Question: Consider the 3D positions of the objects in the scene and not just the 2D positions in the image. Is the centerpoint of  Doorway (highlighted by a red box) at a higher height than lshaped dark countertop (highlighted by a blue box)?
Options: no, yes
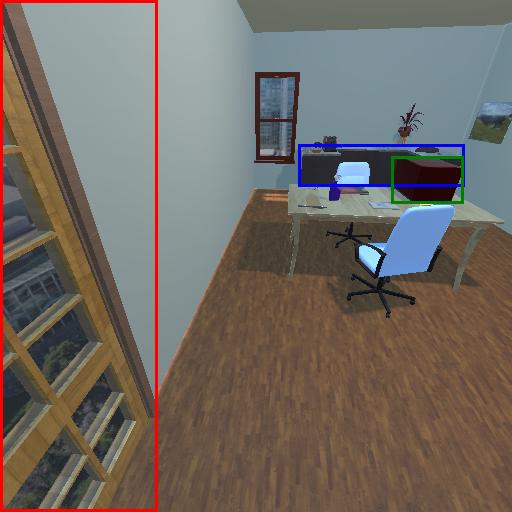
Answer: no